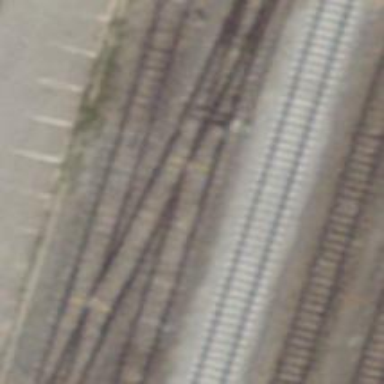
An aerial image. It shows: Railway switch.